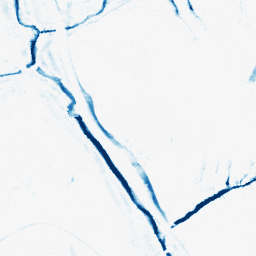
Category: morphological
Decomposition family: morphological_ellipse
Decomposition parameters: operation: closing
width: 5
height: 10
Upsampling method: regularized
Upsampling parameters: scale: 2
lambda_reg: 0.001
Upsampling scale: 2